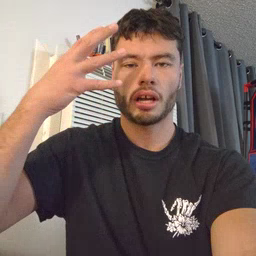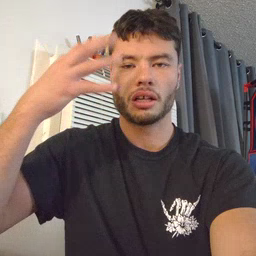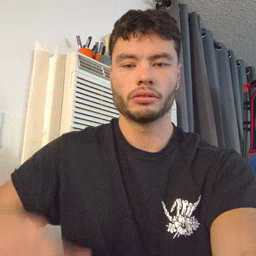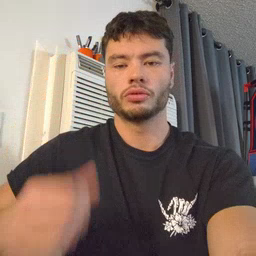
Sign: sun